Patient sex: F
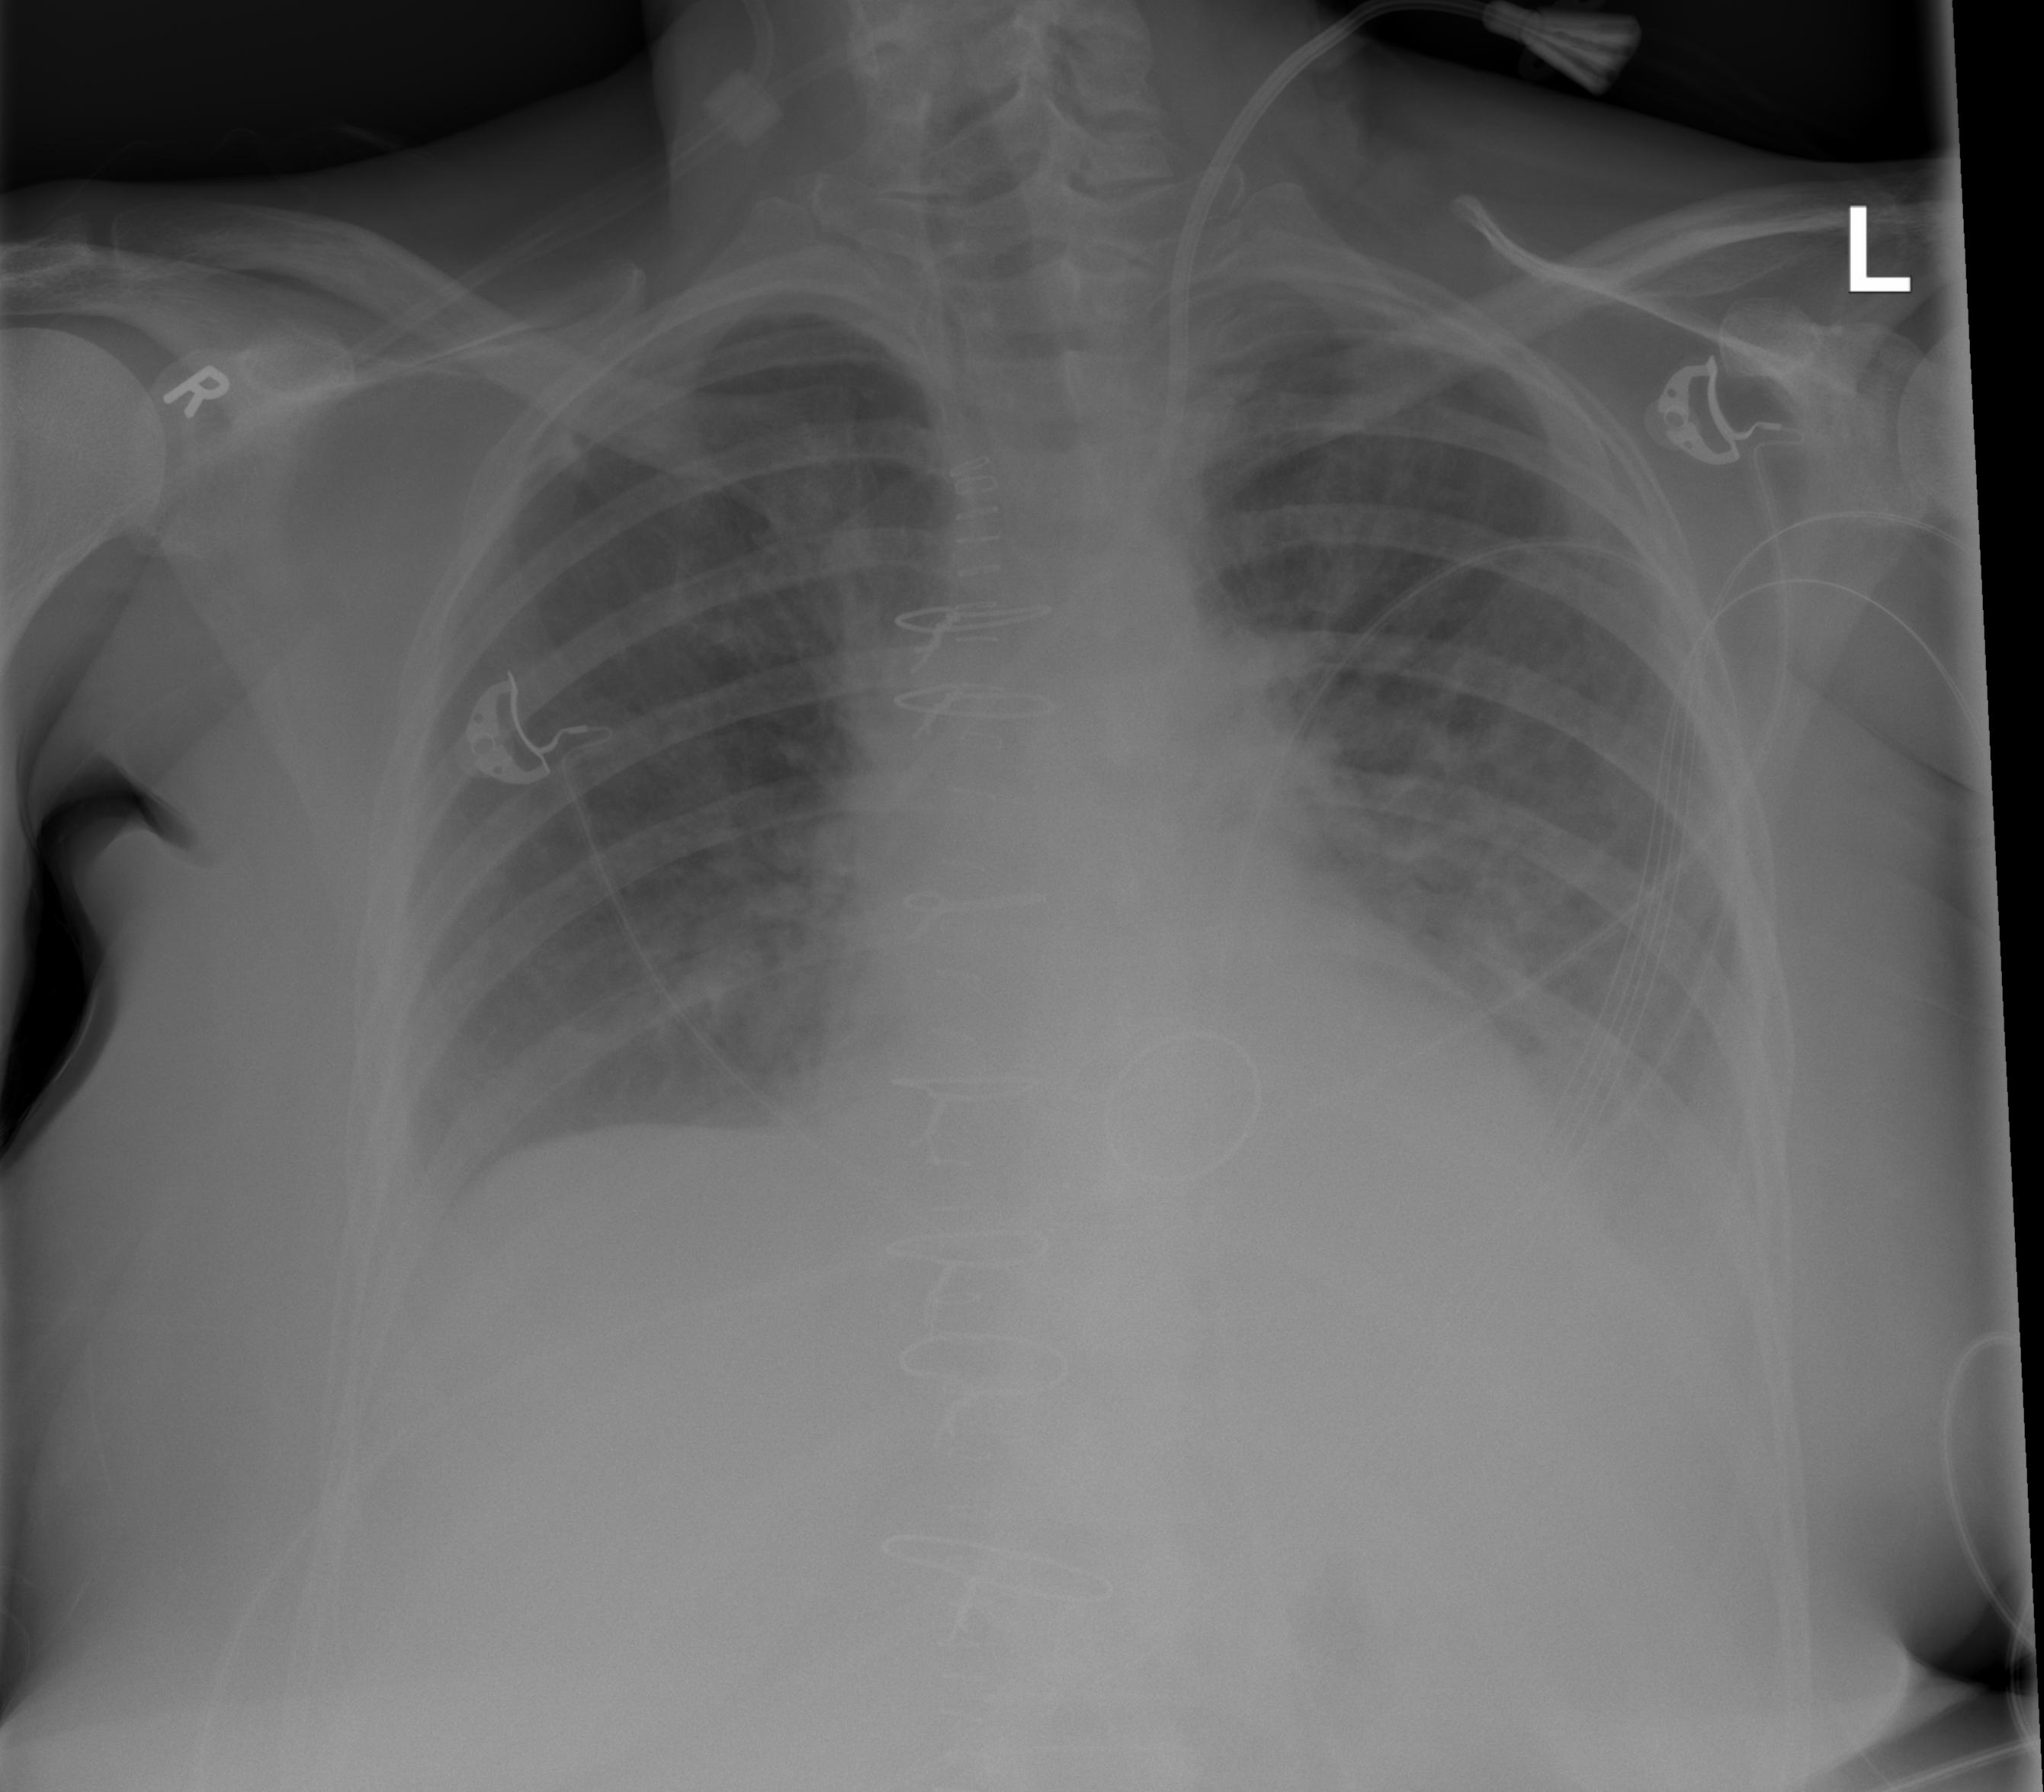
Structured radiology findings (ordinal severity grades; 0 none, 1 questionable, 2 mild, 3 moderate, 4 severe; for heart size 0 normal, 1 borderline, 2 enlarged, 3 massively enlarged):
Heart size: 1
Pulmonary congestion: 2
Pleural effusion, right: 0
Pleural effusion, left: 2
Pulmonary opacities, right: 0
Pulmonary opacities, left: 0
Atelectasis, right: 0
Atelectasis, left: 0